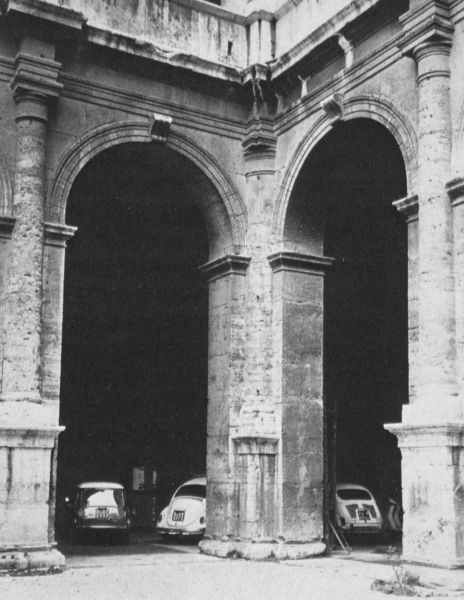
Titel: Palazzo Venezia (Innenhof/Ecklösung)
Künstler: Francesco del Borgo
Standort: Roma
Institution: Palazzo Venezia
Schlagwörter: berg, gestein, kämpfer, stadt, ausschnitt, grau, pfeiler, strasse, säule, säulen, gebäude, haus, schloss, profile, architektur, sockel, stein, kirche, dunkelheit, rund, ecke, bogen, fassade, italien, mauer, erosion, hof, platz, pilaster, auto, rundbogen, wagen, vorsprung, arch, arches, architecture, column, columns, white, black, france, gray, grey, modern, old, three, detail, durchgang, glatt, tor, foto, fotografie, photographie, bögen, eingang, meuer, innenhof, antike, motiv, münchen, palast, torbogen, tauben, schwarzweiß, arkaden, rom, kapitell, portal, öffnung, gesims, quader, antik, roman, stone, rundbögen, building, house, german, germany, einfahrt, spain, wien, entrance, road, basis, dorisch, käfer, arkadien, black and white, schtten, fotographie, shadow, schaft, rennaissance, autos, photo, römisch, small, italy, gebälk, säulengang, ancient, parkplatz, durchfahrt, romanisch, arc, history, rome, basen, palladio, gesimse, kolonnaden, halbsäulen, säulenstellung, halbsäule, alberti, brick, facade, parken, stable, innehof, wuchtig, schlusstein, contemporary, pillar, attisch, black white, verkröpft, mini, arcs, attische basis, bow, photograph, photography, stellplätze, big, tall, europe, car, architav, dorisierend, eckstellung, fiat, kleinwagen, concrete, cars, automobiles, vw, erkröpft, pillars, 50er, tire, limestone, apartment, 20th century, oldimer, cool, portugal, #rundbogen, huge, photograoh, volkswagen, minicooper, parking, beetle, bee, parked, mono, stellplatz, unterstellplatz, beatle, parking lot, hure, volkwagen, german\, garage, kirache türbogen, license plate, photogrpahy, holl, 500, colmun, parkin, car parking, car park, volkswagon